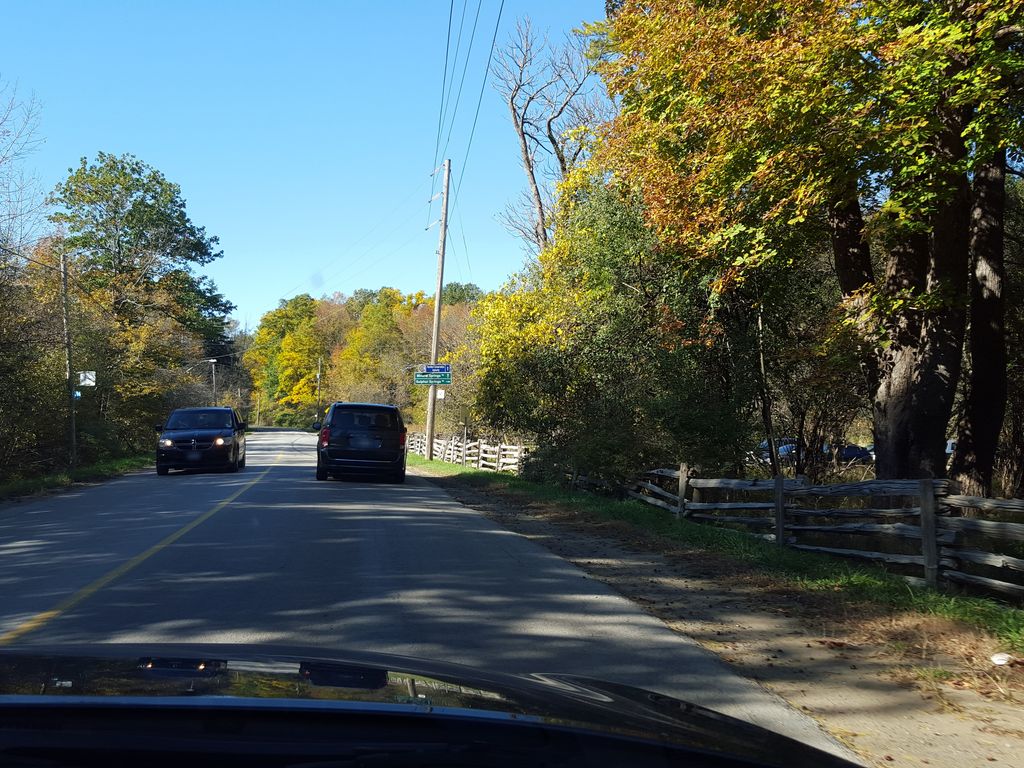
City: hamilton